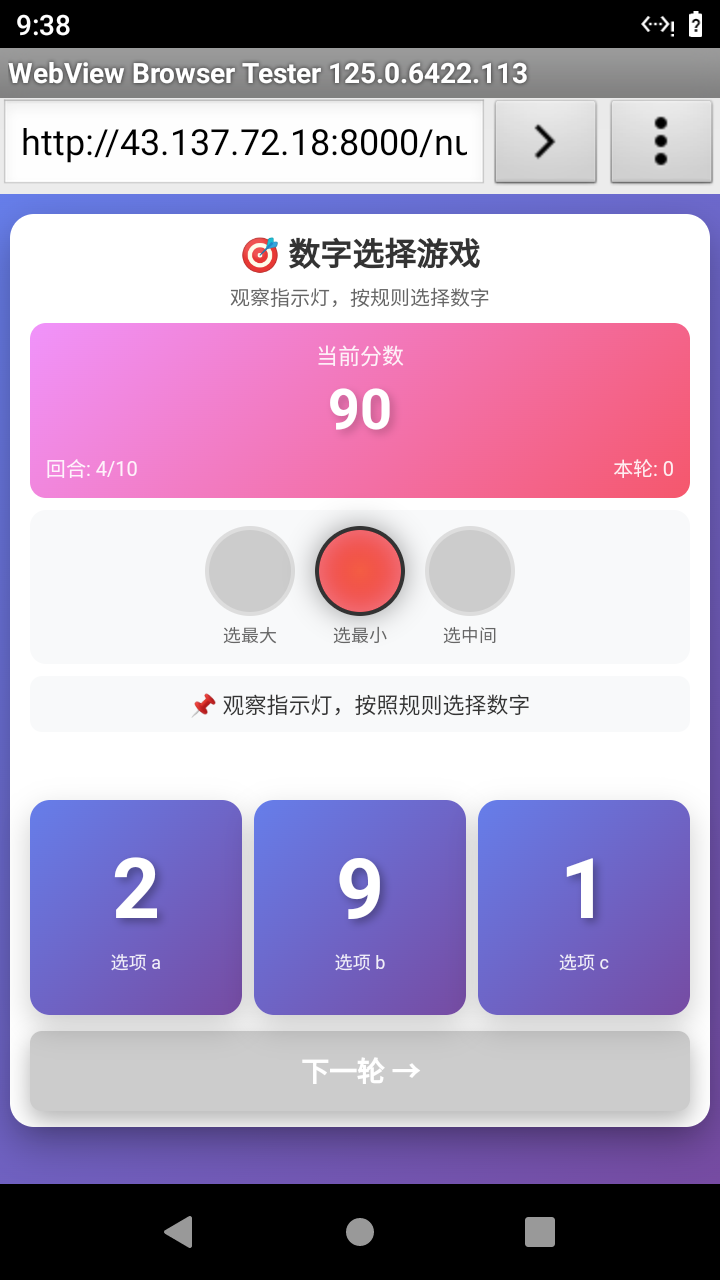

Select the correct number based on the traffic light color.
Answer: 2